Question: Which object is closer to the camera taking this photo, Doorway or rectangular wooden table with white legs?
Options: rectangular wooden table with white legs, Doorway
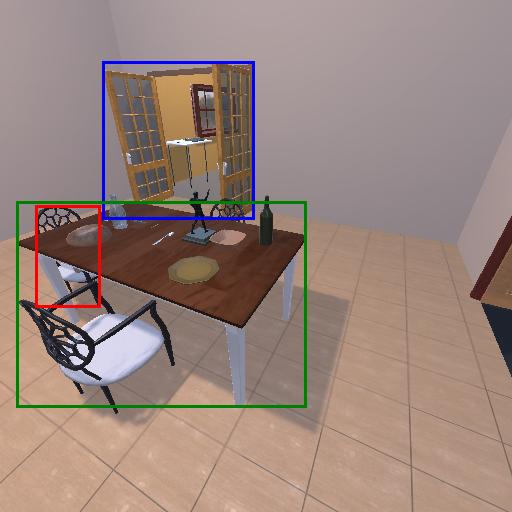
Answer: rectangular wooden table with white legs